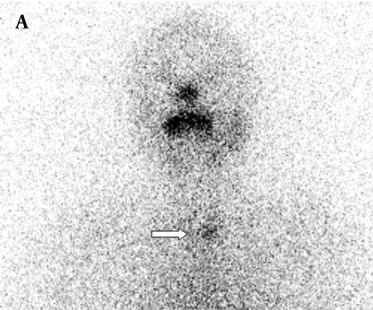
Anterior Neck Spot View. A, Uptake inferior to left thyroid bed that belonged to oesophageal activity is shown with white arrows.
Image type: radiology (scintigraphy)